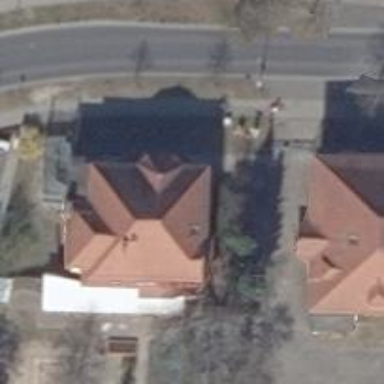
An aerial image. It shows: Residential building with hipped roof.